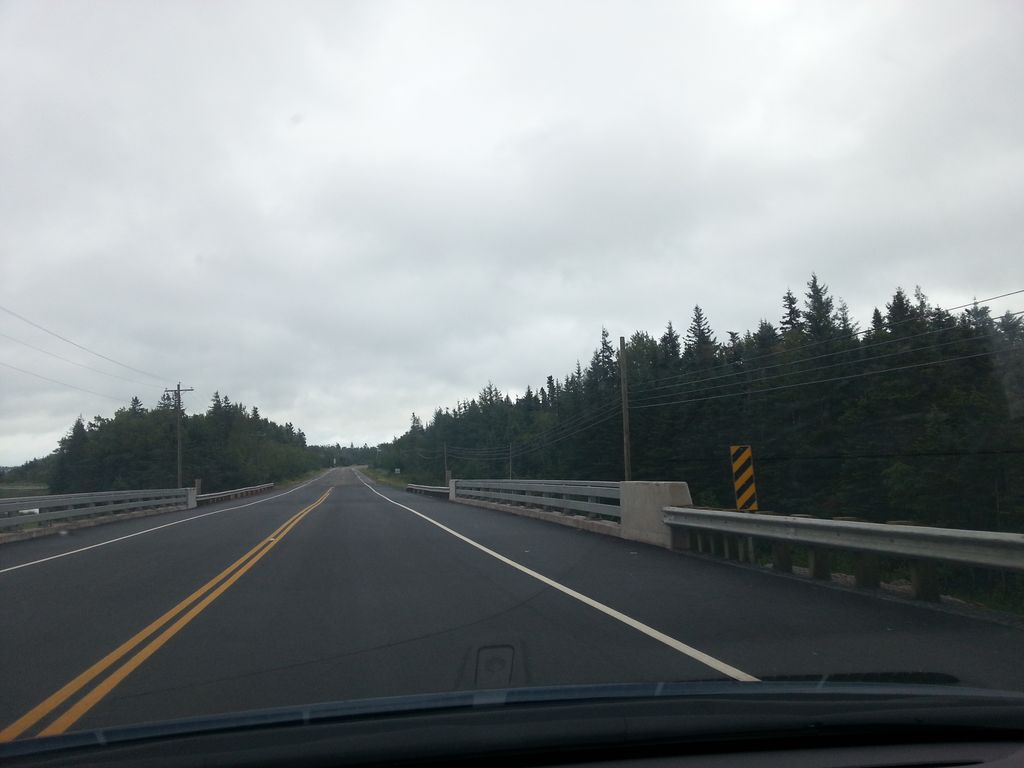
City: charlottetown